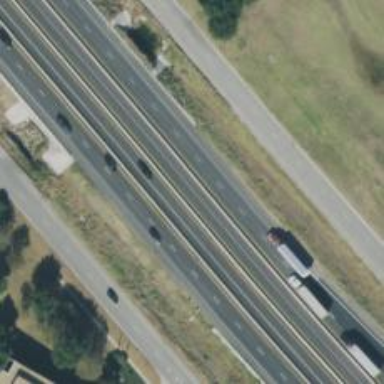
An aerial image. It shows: Asphalt motorway.